Interaction volume radius: 5 \u00c5
Interaction volume height: 45 \u00c5
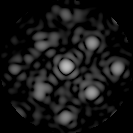
Disorder parameter: 0.2053